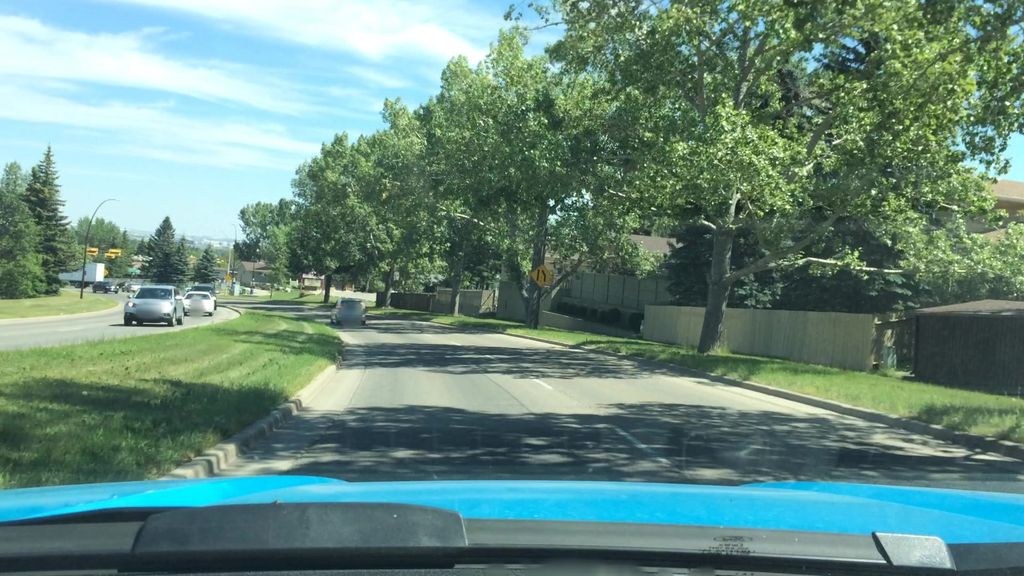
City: calgary